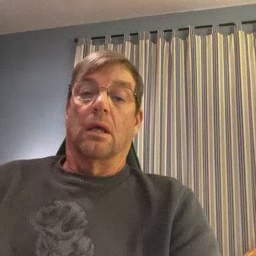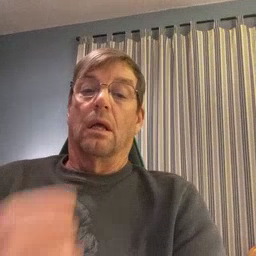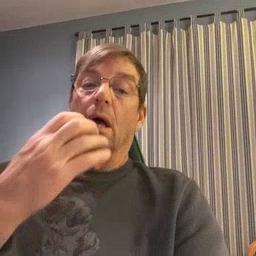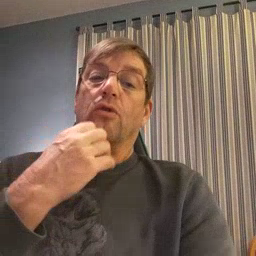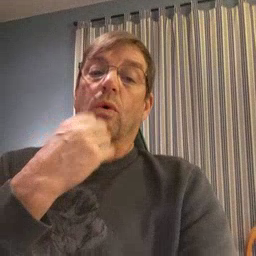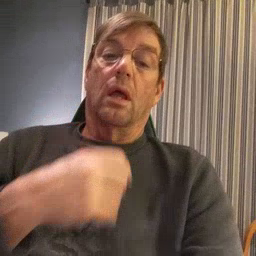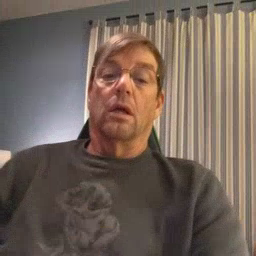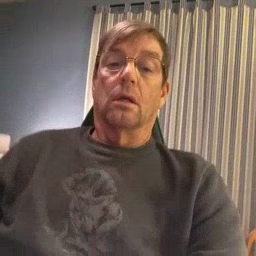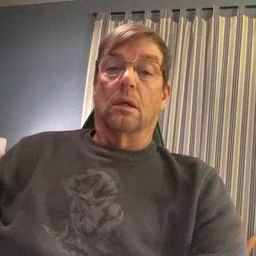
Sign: underwear